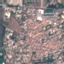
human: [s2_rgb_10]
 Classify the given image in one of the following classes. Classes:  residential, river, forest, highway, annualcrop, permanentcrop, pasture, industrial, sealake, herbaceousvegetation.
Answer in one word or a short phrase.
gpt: Residential